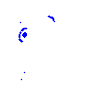
Particle: electron